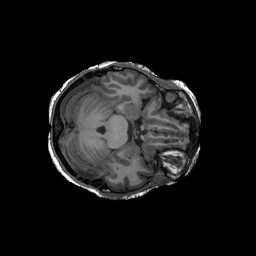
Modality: T1w
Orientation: axial
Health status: ill
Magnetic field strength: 3 T